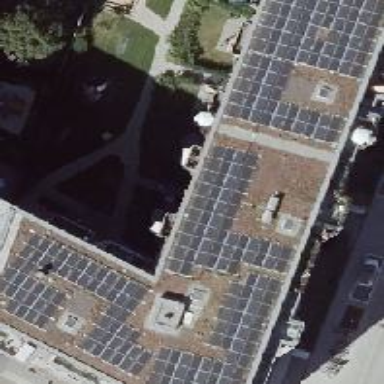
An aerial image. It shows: Solar power generator using photovoltaic panels.